Question: I am setting up a web application building a route and handler with Ring and Compojure. Every time I try 'lein ring server' I get a 404 Not Found. But I should see

After starting the server I am asked by IE to open or save the file. But Windows is not able to read the JSON file.
My 'project.clj' looks like
'''
(defproject web-viz
:dependencies [[org.clojure/clojure "1.4.0"]
[ring/ring-core "1.1.7"]
[ring/ring-jetty-adapter "1.1.7"]
[compojure "1.1.3"]
[hiccup "1.0.2"]]
:plugins [[lein-ring "0.8.3"]]
:ring {:handler web-viz.web/app})
'''
and inside the src I have a file 'web.clj'
'''
(ns web-viz.web
(:require [compojure.route :as route]
[compojure.handler :as handler]
[clojure.string :as str])
(:use compojure.core
ring.adapter.jetty
[ring.middleware.content-type :only
(wrap-content-type)]
[ring.middleware.file :only (wrap-file)]
[ring.middleware.file-info :only
(wrap-file-info)]
[ring.middleware.stacktrace :only
(wrap-stacktrace)]
[ring.util.response :only (redirect)]))
(defroutes site-routes
(GET "/" [] (redirect "/data/census-race.json"))
(route/resources "/")
(route/not-found "Page not found"))
(def app (-> (handler/site site-routes)
(wrap-file "resources")
(wrap-file-info)
(wrap-content-type)))
'''
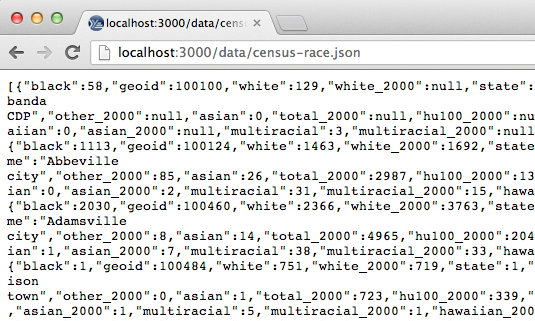
Answer: I don't see anything obviously wrong but the following looks unusual:
'''
(def app (-> (handler/site site-routes)
(wrap-file "resources")
(wrap-file-info)
(wrap-content-type)))
'''
From <URL>:
> You don't need any of the extra middleware like 'wrap-file',
'wrap-file-info', or 'wrap-content-type', since 'compojure.route/resources'
already does everything you need.
See if the following does the trick:
'''
(def app
(handler/site app-routes))
'''